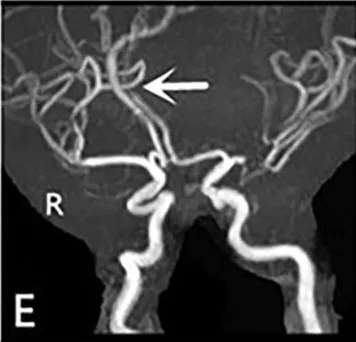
MRI, MRA and visuospatial and executing skills of the dominant hand results of a patient with alien hand syndrome. (E,F) MRA shows poor visualization of the pericallosal artery and stenosis of the left middle cerebral artery.
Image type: radiology (mri)